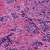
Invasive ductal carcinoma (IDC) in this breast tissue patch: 1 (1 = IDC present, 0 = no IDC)